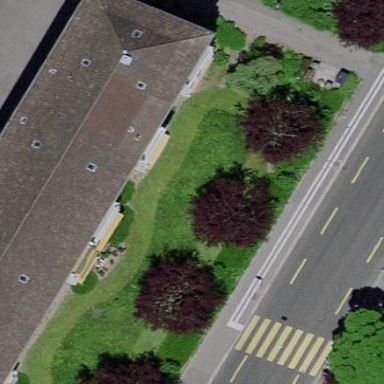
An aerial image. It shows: Hipped-roof building with apartments.